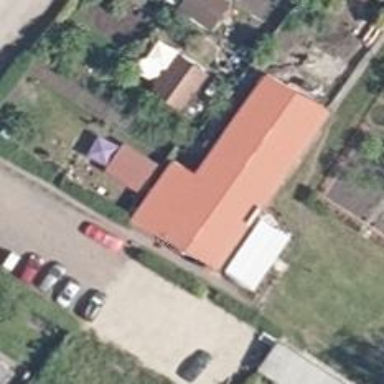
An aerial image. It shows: Restaurant.